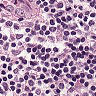
Metastatic tissue present: no